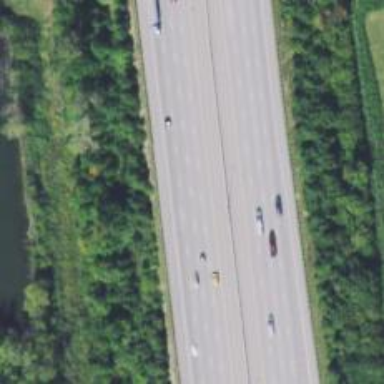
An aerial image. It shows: Motorway with embankment.